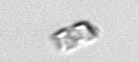
Label: Bacillariophyceae_morphotype1